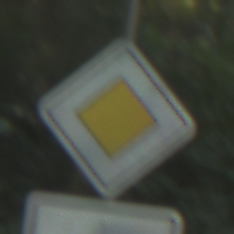
Verkehrszeichen: Vorfahrtsstrasse
Zusatzzeichen unten: VerlaufVorfahrtsstrasse6
Umgebung: Outdoor, Nature
Tageszeit: MorningAfternoon
Wetter: Clear
Licht: Natural
Jahreszeit: NotSpecified
Kontrast: LowContrast